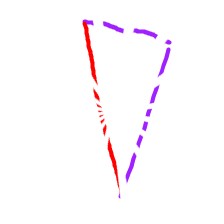
Shape: triangle